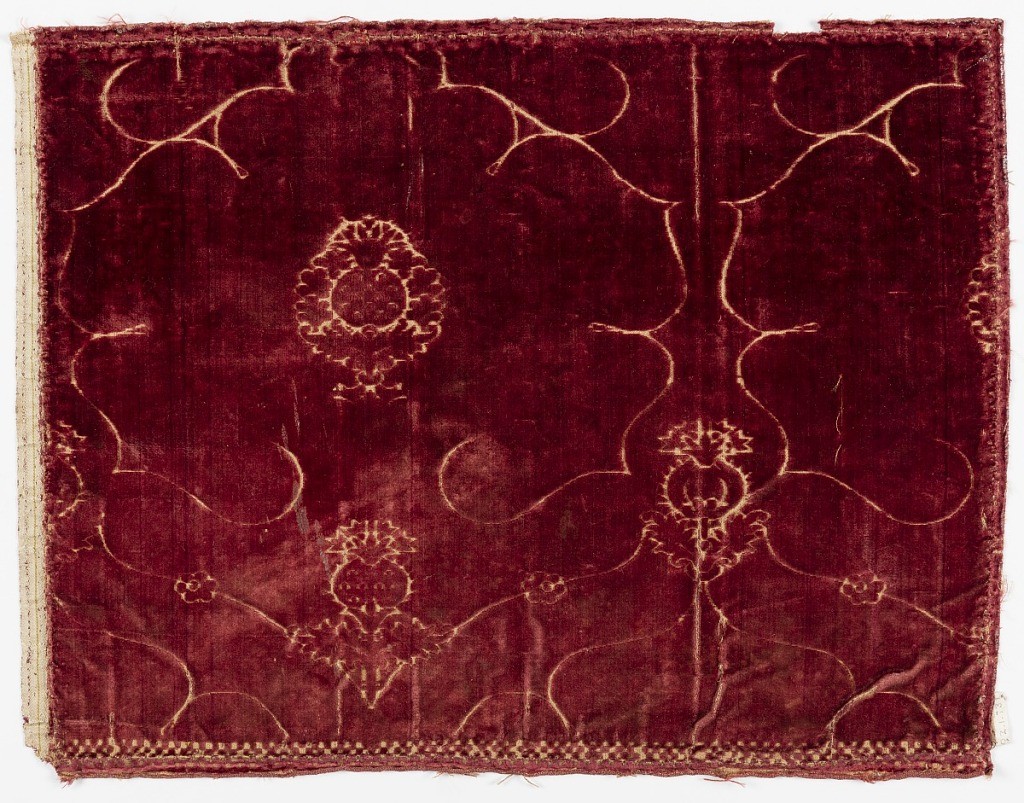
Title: Textile
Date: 15th–16th century
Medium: silk Technique: supplementary warps forming raised pile in 4&1 satin foundation (velvet)
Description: Deep red cut and voided velvet with a design of lobed medallions containing a central pineapple or pomegranate motif, in the linear style.